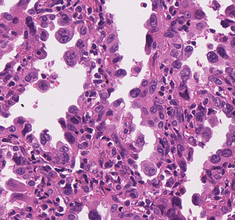
Tumor epithelial tissue: yes
Tumor-associated stroma tissue: no
Normal tissue: no